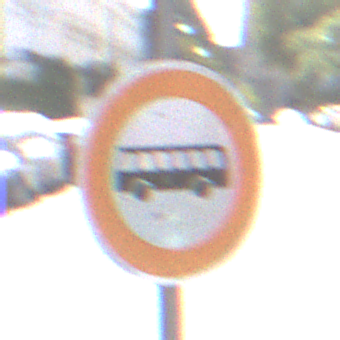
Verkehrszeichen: VerbotKraftomnibusse
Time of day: MorningAfternoon
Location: Outdoor (Urban)
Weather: PartlyCloudy
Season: NotSpecified
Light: Natural